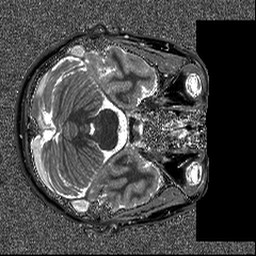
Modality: T1map
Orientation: axial
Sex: female